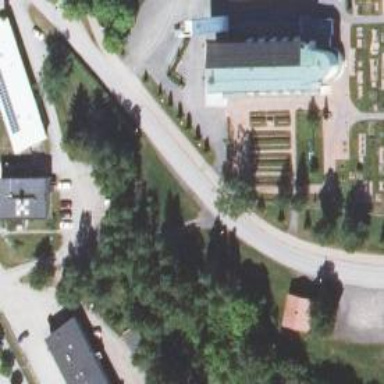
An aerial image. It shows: Historical site featuring war memorial.